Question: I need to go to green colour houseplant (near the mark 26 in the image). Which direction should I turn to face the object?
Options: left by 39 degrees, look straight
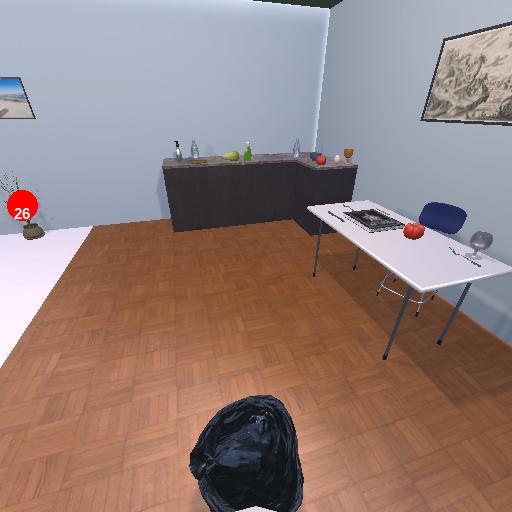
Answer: left by 39 degrees